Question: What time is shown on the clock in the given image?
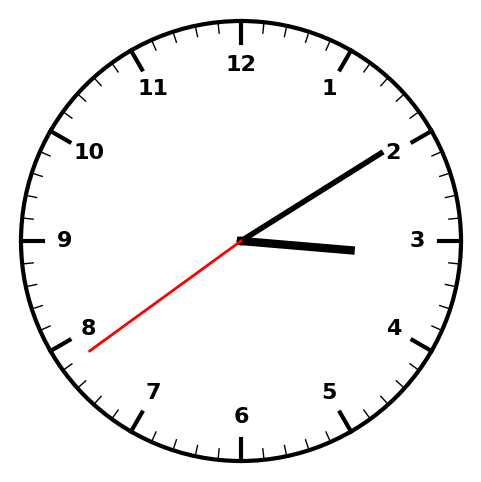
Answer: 03:09:39